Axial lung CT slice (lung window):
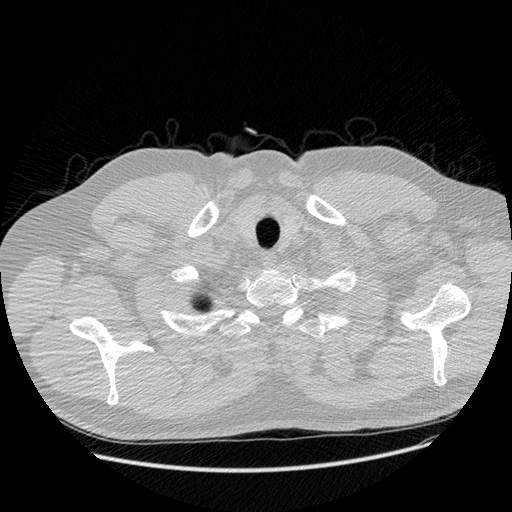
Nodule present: no